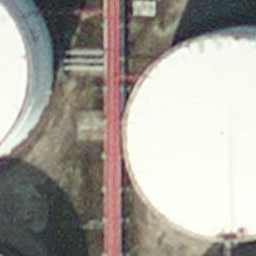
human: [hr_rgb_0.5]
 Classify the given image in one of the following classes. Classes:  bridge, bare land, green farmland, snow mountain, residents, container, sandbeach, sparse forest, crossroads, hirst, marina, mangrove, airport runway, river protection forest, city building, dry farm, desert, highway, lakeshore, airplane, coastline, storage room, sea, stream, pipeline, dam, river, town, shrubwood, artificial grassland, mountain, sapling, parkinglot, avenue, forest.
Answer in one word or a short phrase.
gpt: storage room